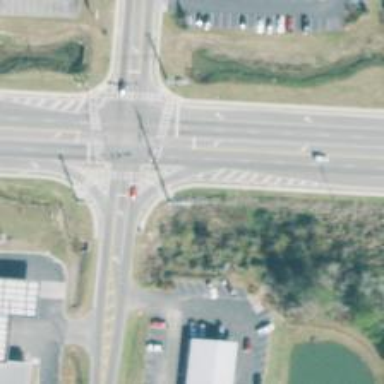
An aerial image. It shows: Marked crossing on the road.